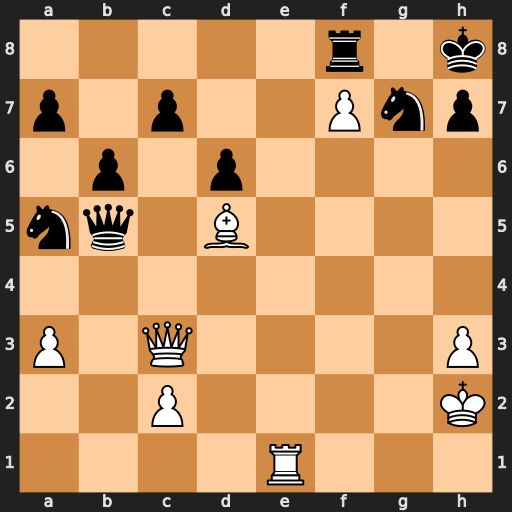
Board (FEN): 5r1k/p1p2Pnp/1p1p4/nq1B4/8/P1Q4P/2P4K/4R3
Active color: w
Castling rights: -
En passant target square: -
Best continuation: Qf6 Qxd5 Re8 Qd2+ Kg3